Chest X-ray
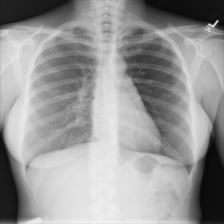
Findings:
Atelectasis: negative
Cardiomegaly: negative
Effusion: negative
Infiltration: negative
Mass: negative
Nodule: negative
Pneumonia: negative
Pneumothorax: negative
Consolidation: negative
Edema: negative
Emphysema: negative
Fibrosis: negative
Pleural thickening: negative
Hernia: negative